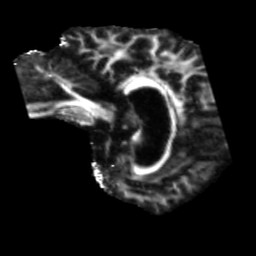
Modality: FA
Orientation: sagittal
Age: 58
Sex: male
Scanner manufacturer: siemens
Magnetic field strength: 3 T
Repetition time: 5.47 s
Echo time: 0.0854 s